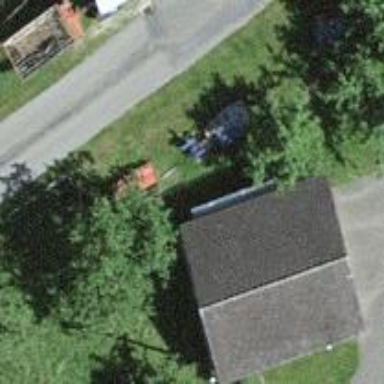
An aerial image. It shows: Garage building.